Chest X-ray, AP view. Patient: 53 years old, sex F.
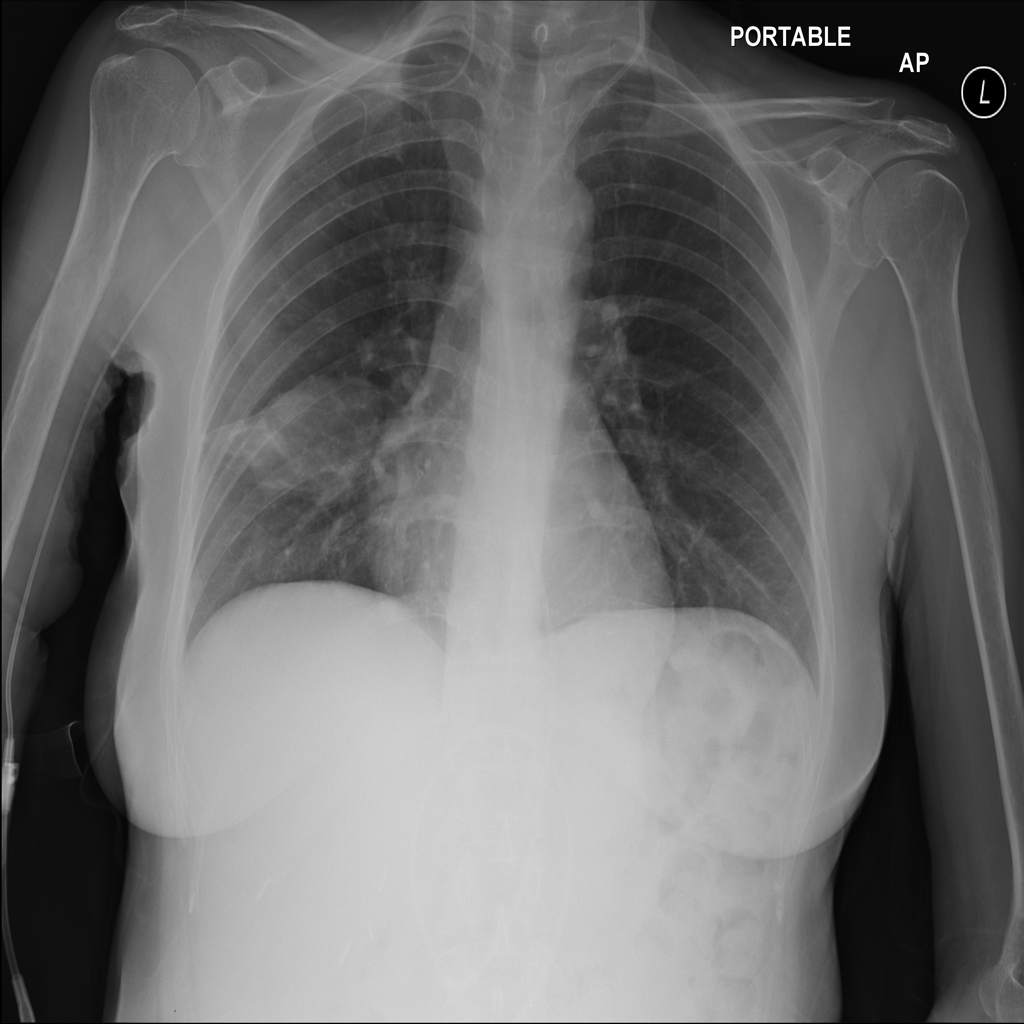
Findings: No Finding